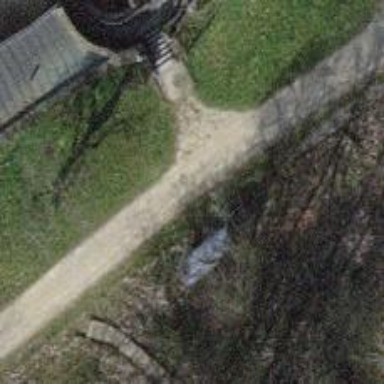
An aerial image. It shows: Path with fine gravel surface.